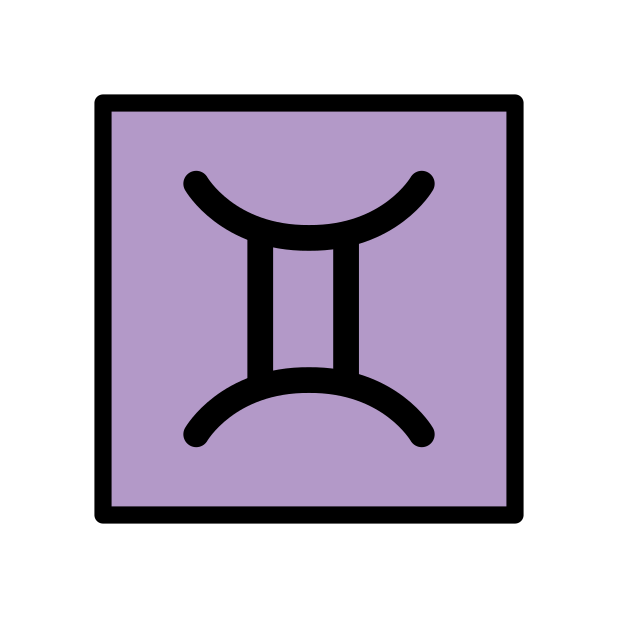
Emoji: ♊
Name: gemini
Unicode: 0x264a